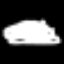
Label: squiggle